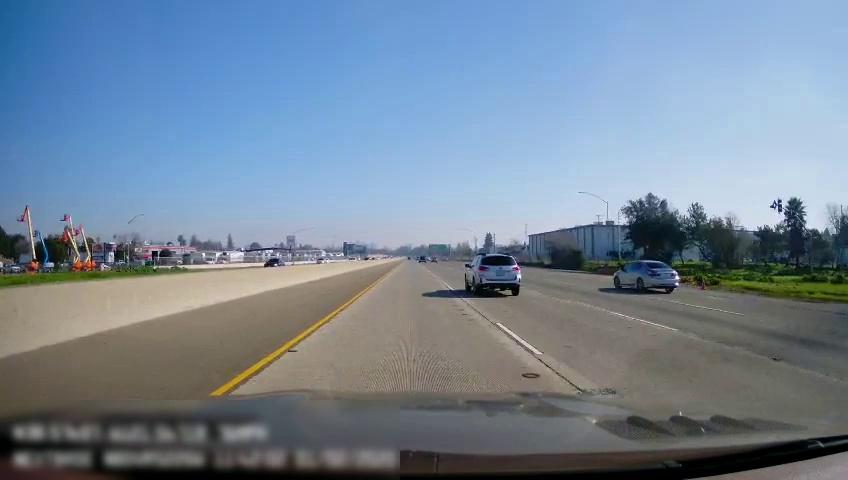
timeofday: Day
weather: Sunny
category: Vehicles | Car
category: Vehicles | Car
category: Drivable Space
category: Vehicles | SUV
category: Vehicles | Car
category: Lanes | Current Lane
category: Lanes | Current Lane
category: Lanes | Current Lane
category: Lanes | Alternate Lane
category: Traffic | Signs